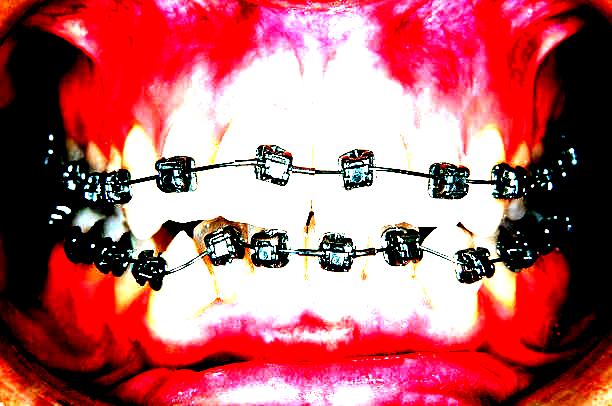
Condition: Gingivitis